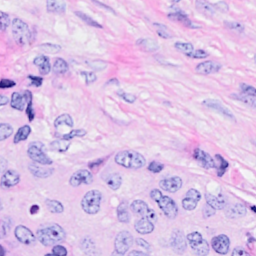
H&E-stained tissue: Breast